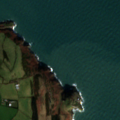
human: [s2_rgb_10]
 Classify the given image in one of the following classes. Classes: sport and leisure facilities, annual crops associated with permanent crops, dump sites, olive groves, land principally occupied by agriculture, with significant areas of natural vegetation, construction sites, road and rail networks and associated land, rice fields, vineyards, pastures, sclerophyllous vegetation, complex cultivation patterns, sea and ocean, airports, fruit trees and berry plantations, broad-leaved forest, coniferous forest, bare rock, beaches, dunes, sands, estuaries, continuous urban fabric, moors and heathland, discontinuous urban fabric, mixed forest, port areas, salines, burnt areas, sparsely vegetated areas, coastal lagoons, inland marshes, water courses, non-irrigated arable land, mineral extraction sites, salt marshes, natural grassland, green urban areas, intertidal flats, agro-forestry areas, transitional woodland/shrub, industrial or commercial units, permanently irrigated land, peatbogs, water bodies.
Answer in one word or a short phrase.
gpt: pastures, sea and ocean